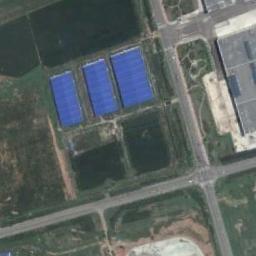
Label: industrial_area